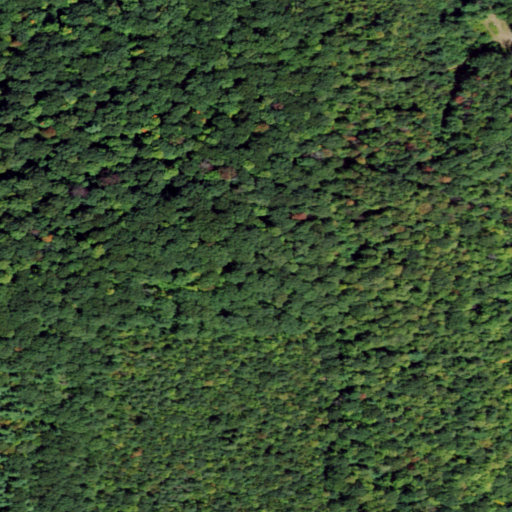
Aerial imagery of mountain in New York named Buck Hill containing deciduous forest and mixed forest